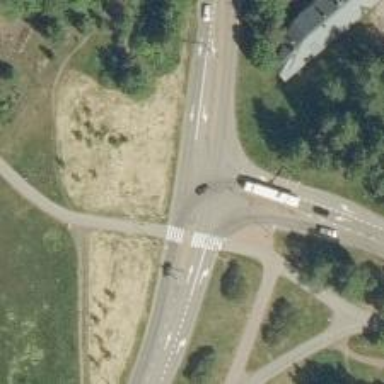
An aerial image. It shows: Primary highway.